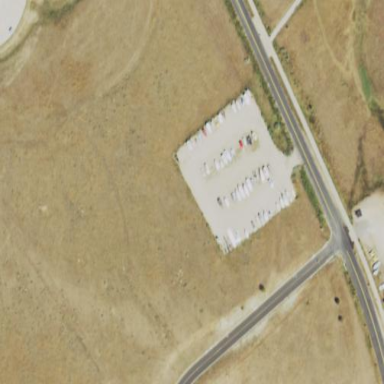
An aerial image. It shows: Parking area with unpaved surface.